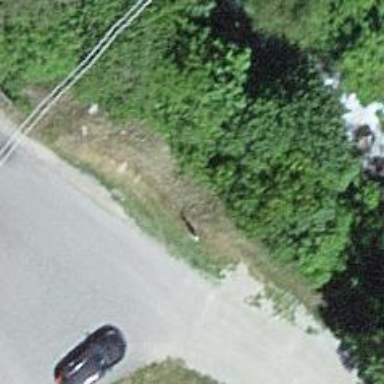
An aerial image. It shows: Brown bench in the vicinity.